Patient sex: F
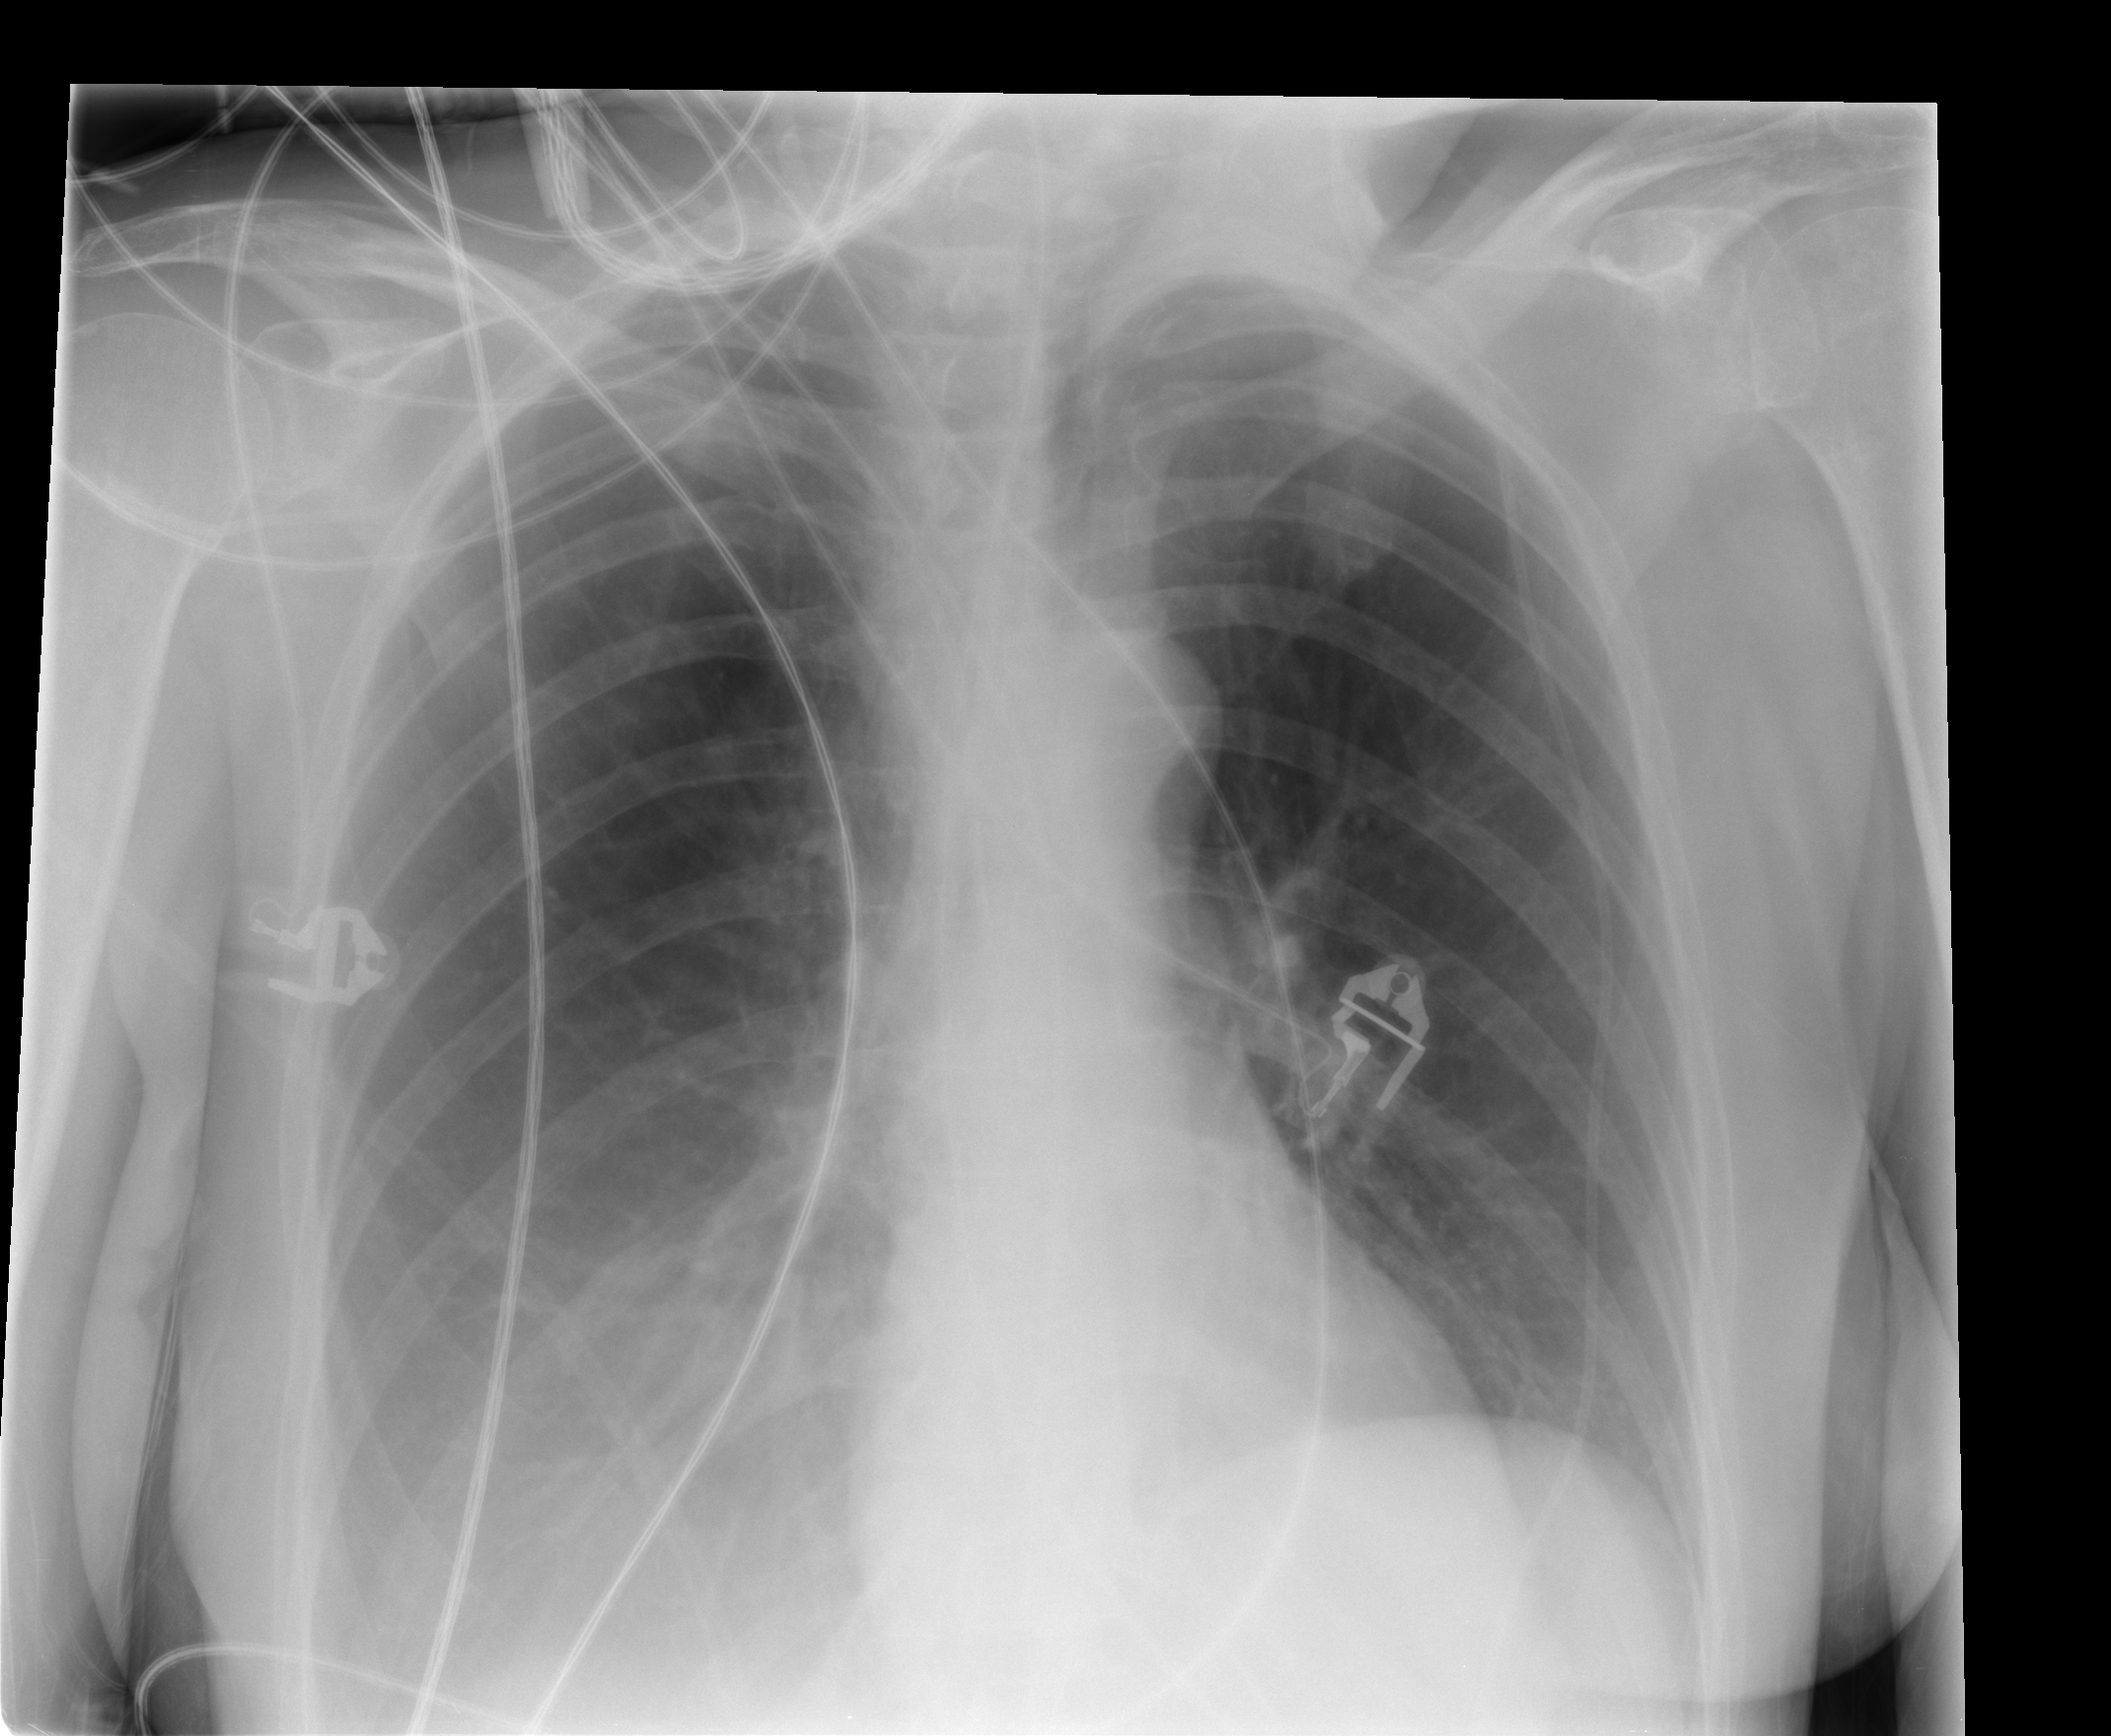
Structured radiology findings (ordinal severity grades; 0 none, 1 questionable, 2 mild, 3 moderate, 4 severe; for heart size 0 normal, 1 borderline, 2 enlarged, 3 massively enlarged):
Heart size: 0
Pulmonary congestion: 0
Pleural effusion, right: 3
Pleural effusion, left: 0
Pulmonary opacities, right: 0
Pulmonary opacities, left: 0
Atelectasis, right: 2
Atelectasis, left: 2